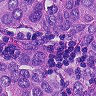
Metastatic tissue present: yes